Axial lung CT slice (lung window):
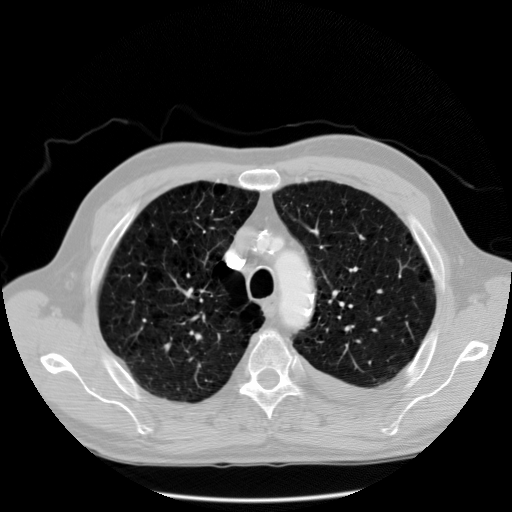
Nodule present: no